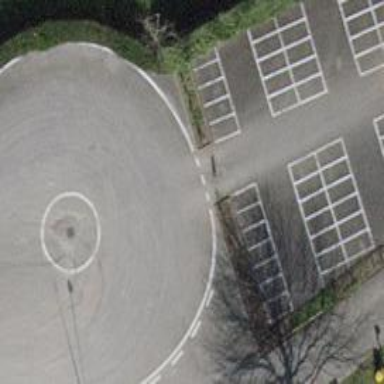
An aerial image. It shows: Bollard.